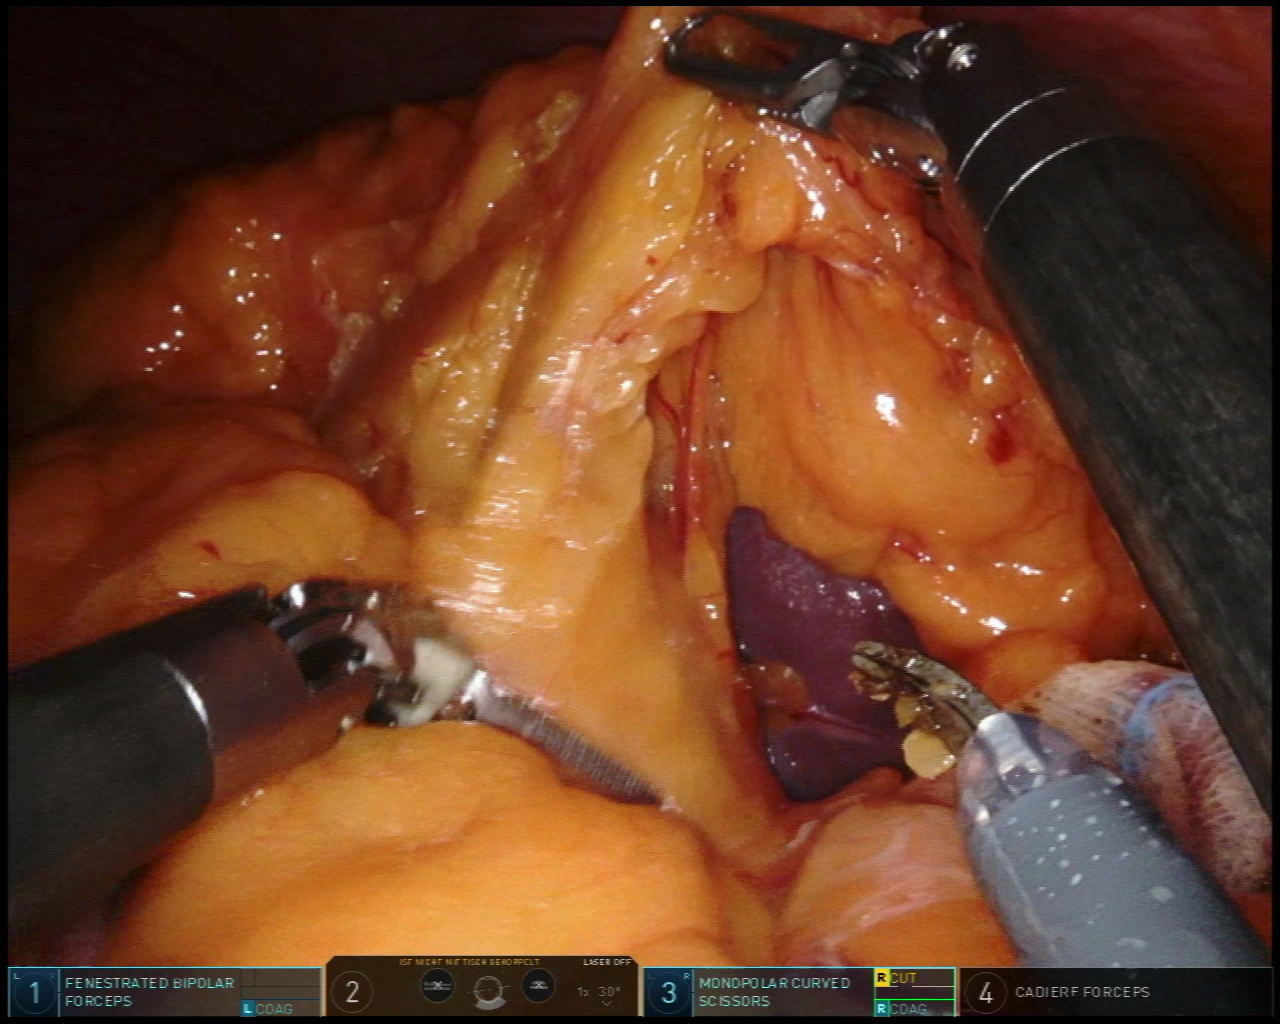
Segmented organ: spleen
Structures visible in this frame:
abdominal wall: yes
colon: no
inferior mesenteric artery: no
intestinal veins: no
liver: no
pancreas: no
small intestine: no
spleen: yes
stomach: no
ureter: no
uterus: no
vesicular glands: no